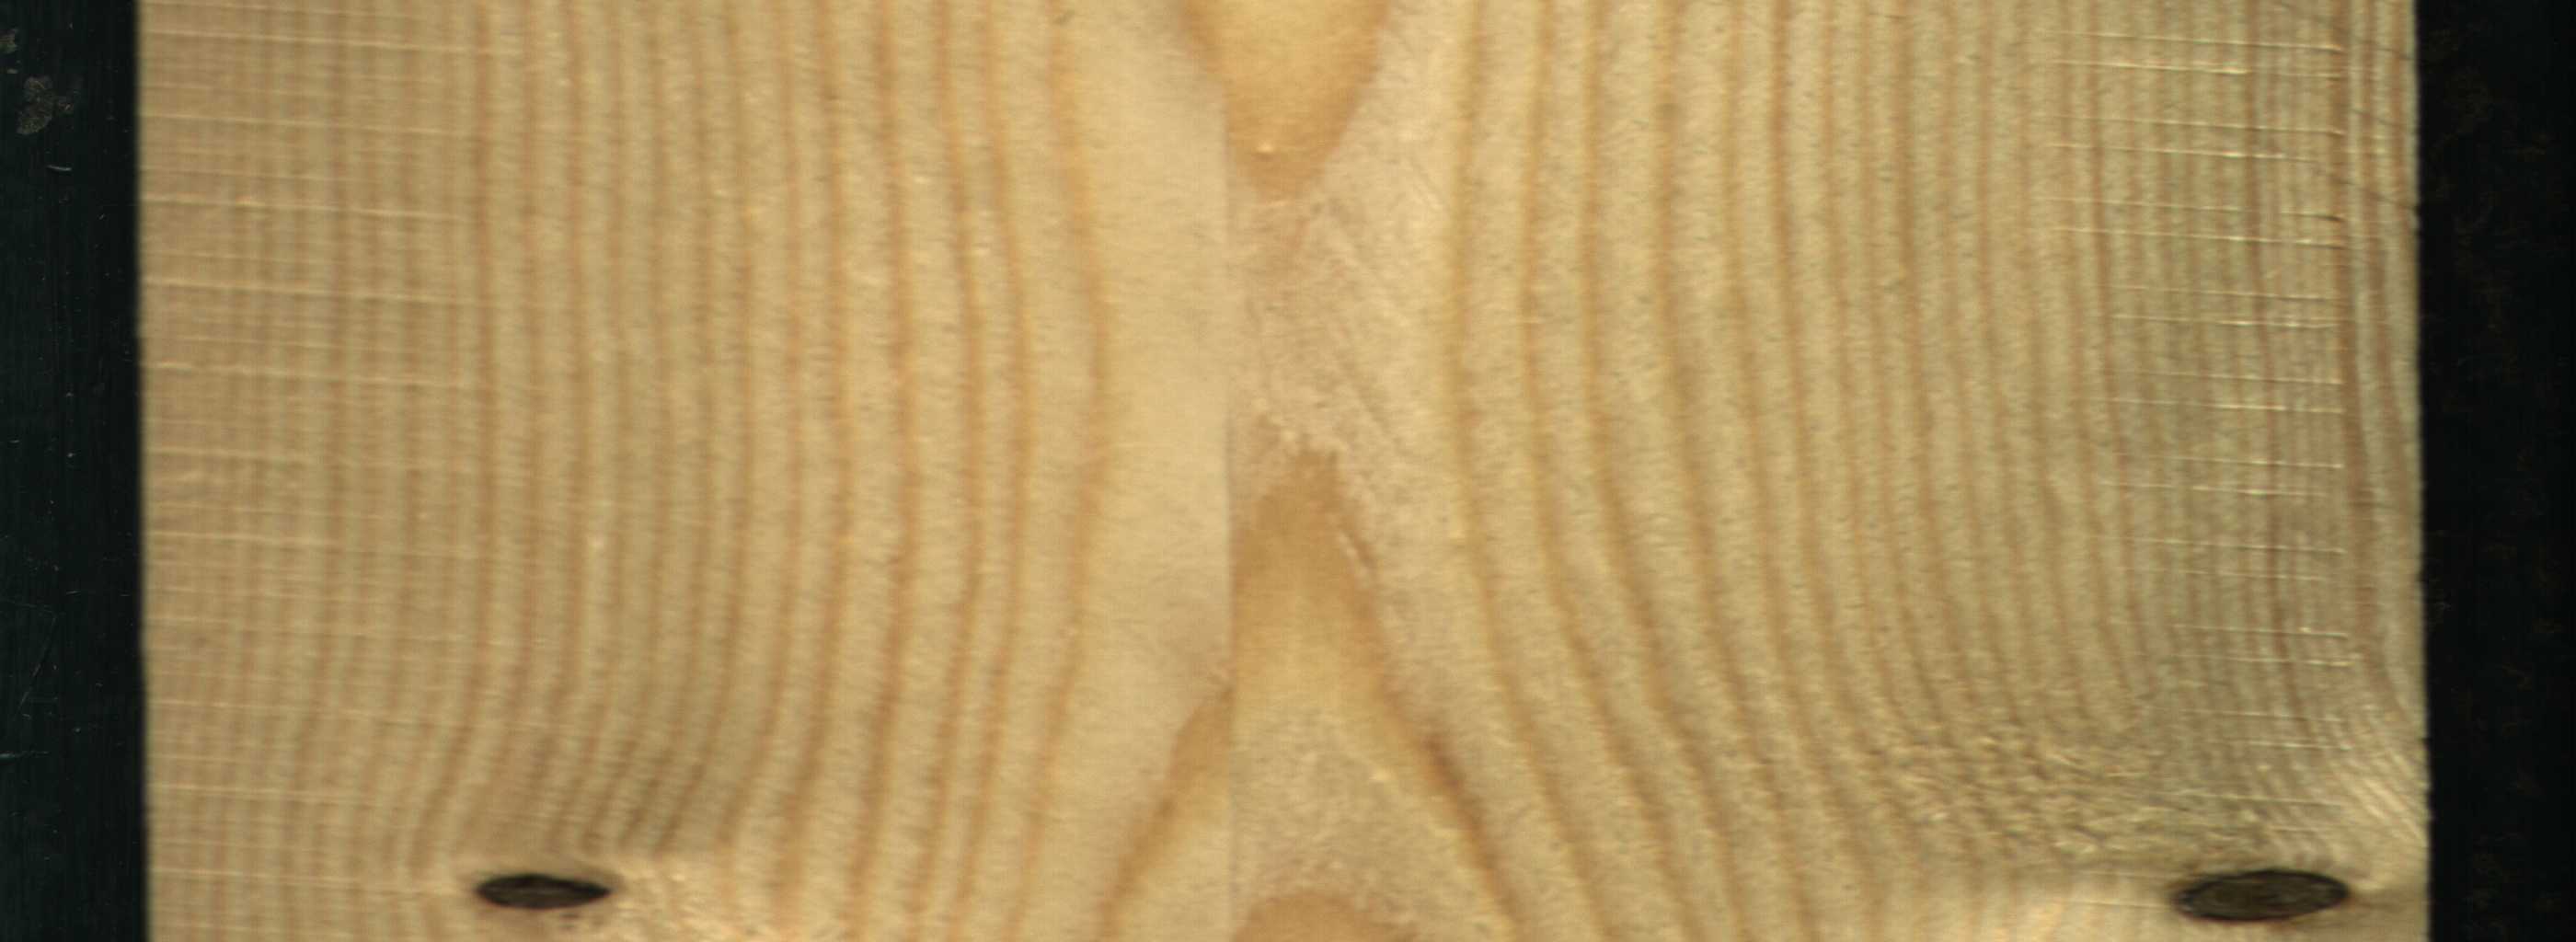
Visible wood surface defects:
Dead_Knot
Dead_Knot